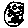
Label: moon